Field crop: maize
Growth stage: 1
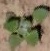
Species: chenopodium